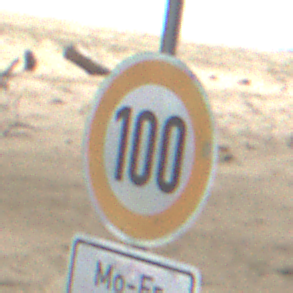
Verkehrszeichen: Geschwindigkeit100
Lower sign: ZeitangabenMitBeschraenkungAufWochentage2
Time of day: Midday
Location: Roofed (Beach)
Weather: Overcast
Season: NotSpecified
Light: Natural